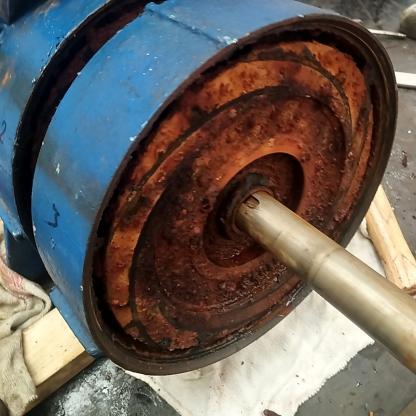
Klasa: inne